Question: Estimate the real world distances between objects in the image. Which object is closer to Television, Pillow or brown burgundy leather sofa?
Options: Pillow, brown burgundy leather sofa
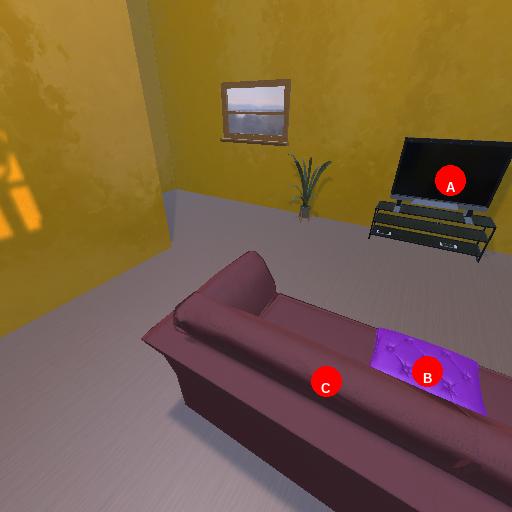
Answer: Pillow